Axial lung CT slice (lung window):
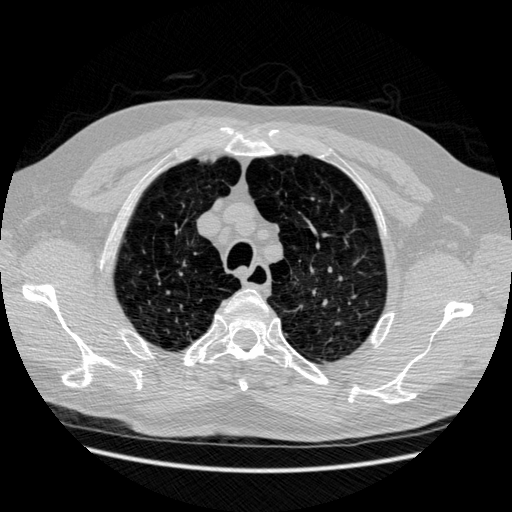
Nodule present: no